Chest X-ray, PA view. Patient: 34 years old, sex M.
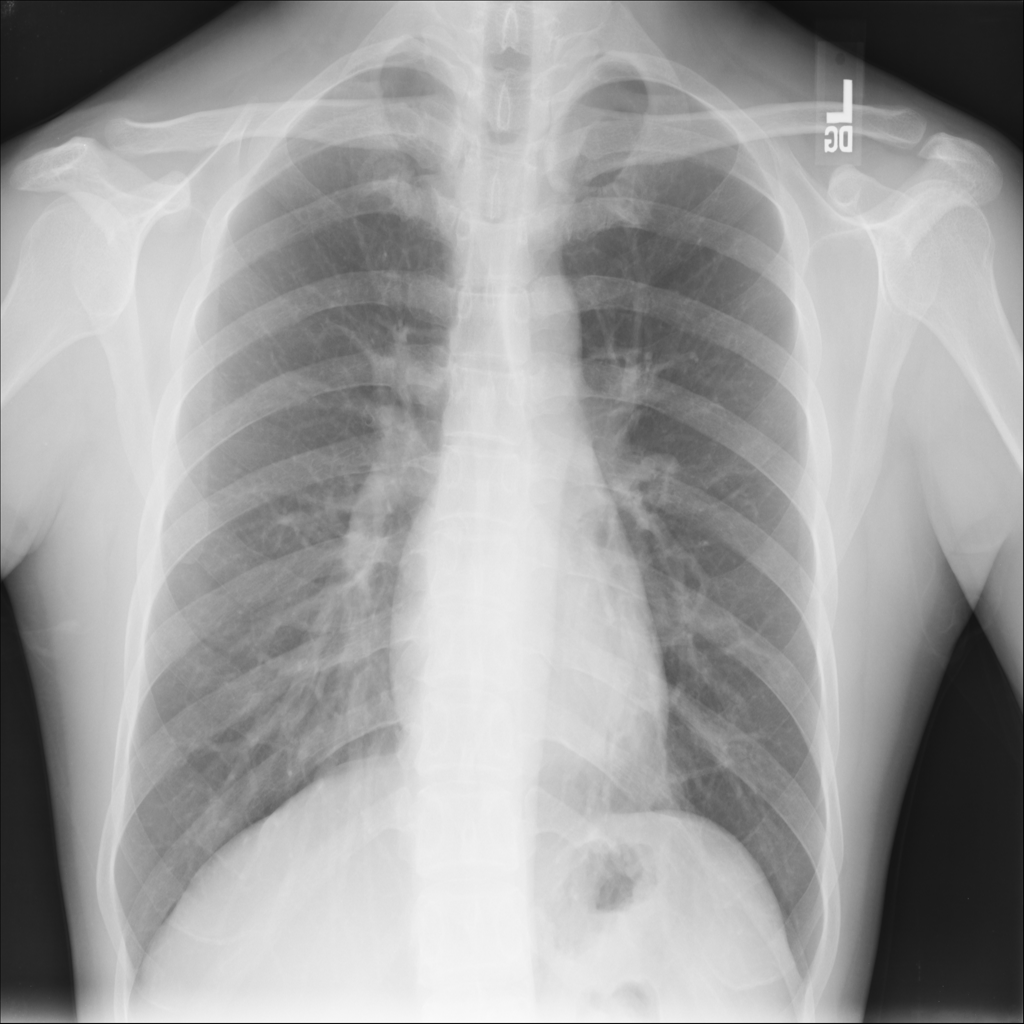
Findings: No Finding